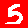
Digit: 5